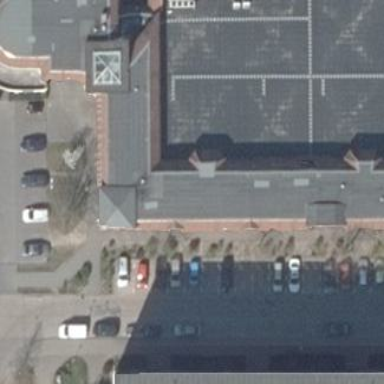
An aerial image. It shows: Retail building housing supermarket.